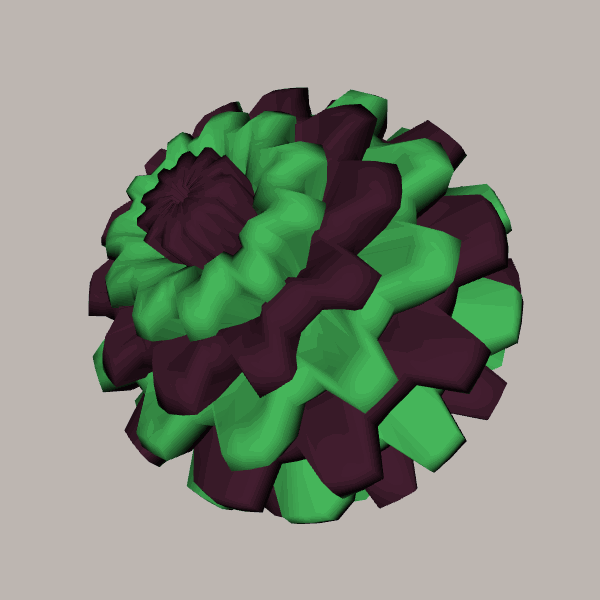
Background: light